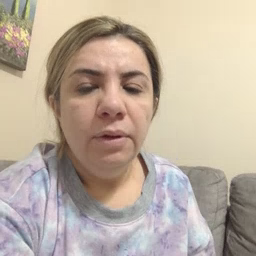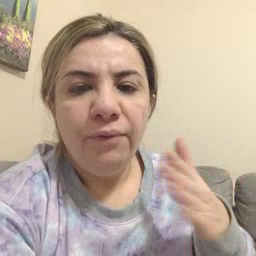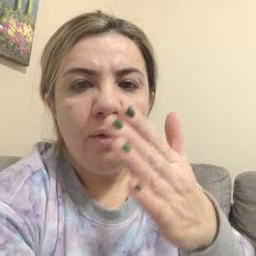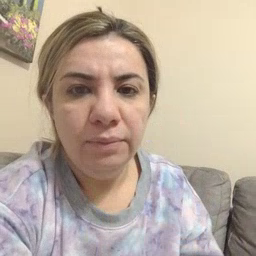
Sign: fish